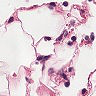
Metastatic tissue present: no